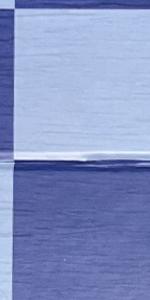
Label: Empty